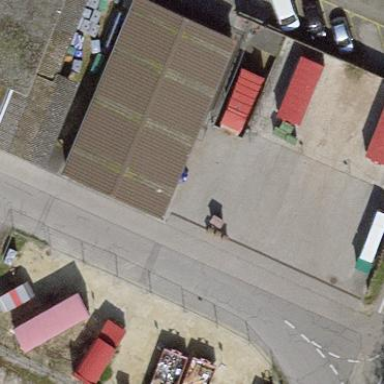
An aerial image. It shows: Commercial building.